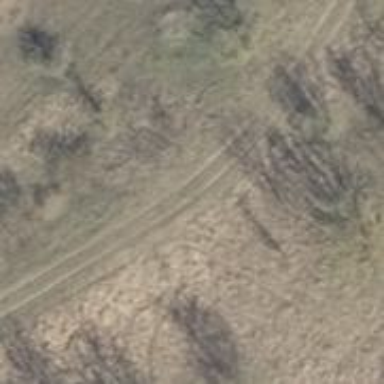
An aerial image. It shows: Grass track with grade3 track type.